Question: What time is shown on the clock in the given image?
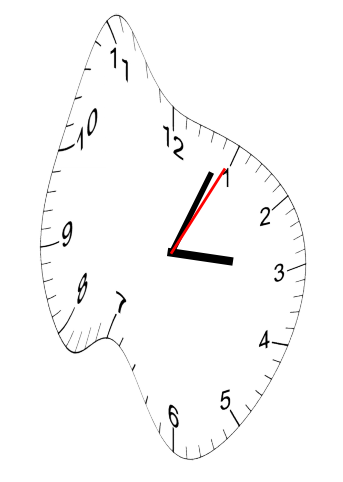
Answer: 03:04:05